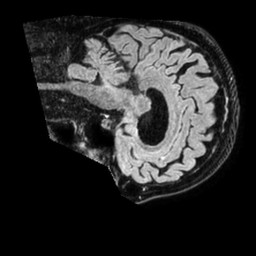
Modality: FLAIR
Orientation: sagittal
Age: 73
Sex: male
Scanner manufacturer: philips
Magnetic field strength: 1.5 T
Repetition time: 4.8 s
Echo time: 0.3508 s